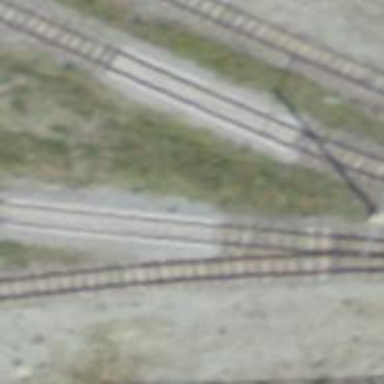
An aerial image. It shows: Narrow-gauge railway siding with one track.